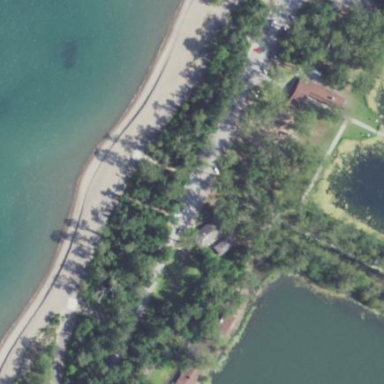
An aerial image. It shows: Sandy beach.